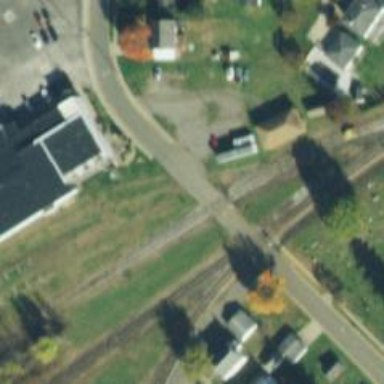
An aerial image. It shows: Level crossing along the railway.